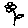
Label: flower